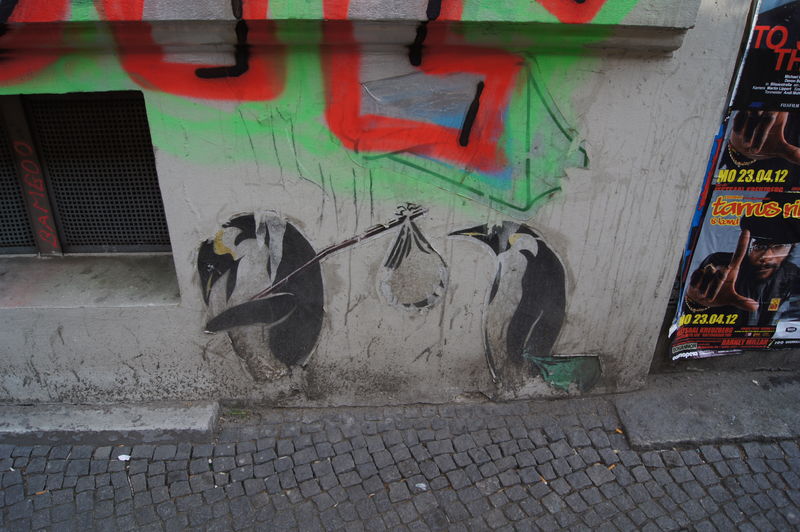
Titel: Penguins
Standort: Berlin
Schlagwörter: grün, stadt, fenster, rot, wand, gitter, traurig, mauer, picknick, plakat, beutel, plakate, schmutzig, kopfsteinplaster, graffiti, schmiererei, pinguine, vandalismus